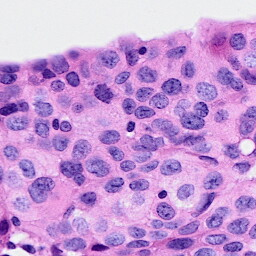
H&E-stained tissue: Breast